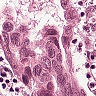
Metastatic tissue present: yes